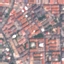
Land use / land cover: Residential